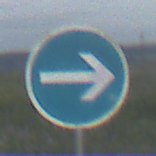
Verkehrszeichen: VorgeschriebeneFahrtrichtungHierRechts
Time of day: SunriseSunset
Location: Outdoor (Nature)
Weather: PartlyCloudy
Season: NotSpecified
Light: Natural